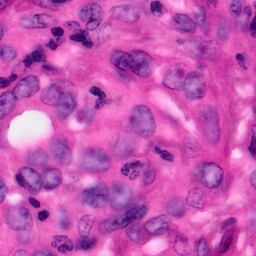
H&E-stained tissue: Pancreatic